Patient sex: F
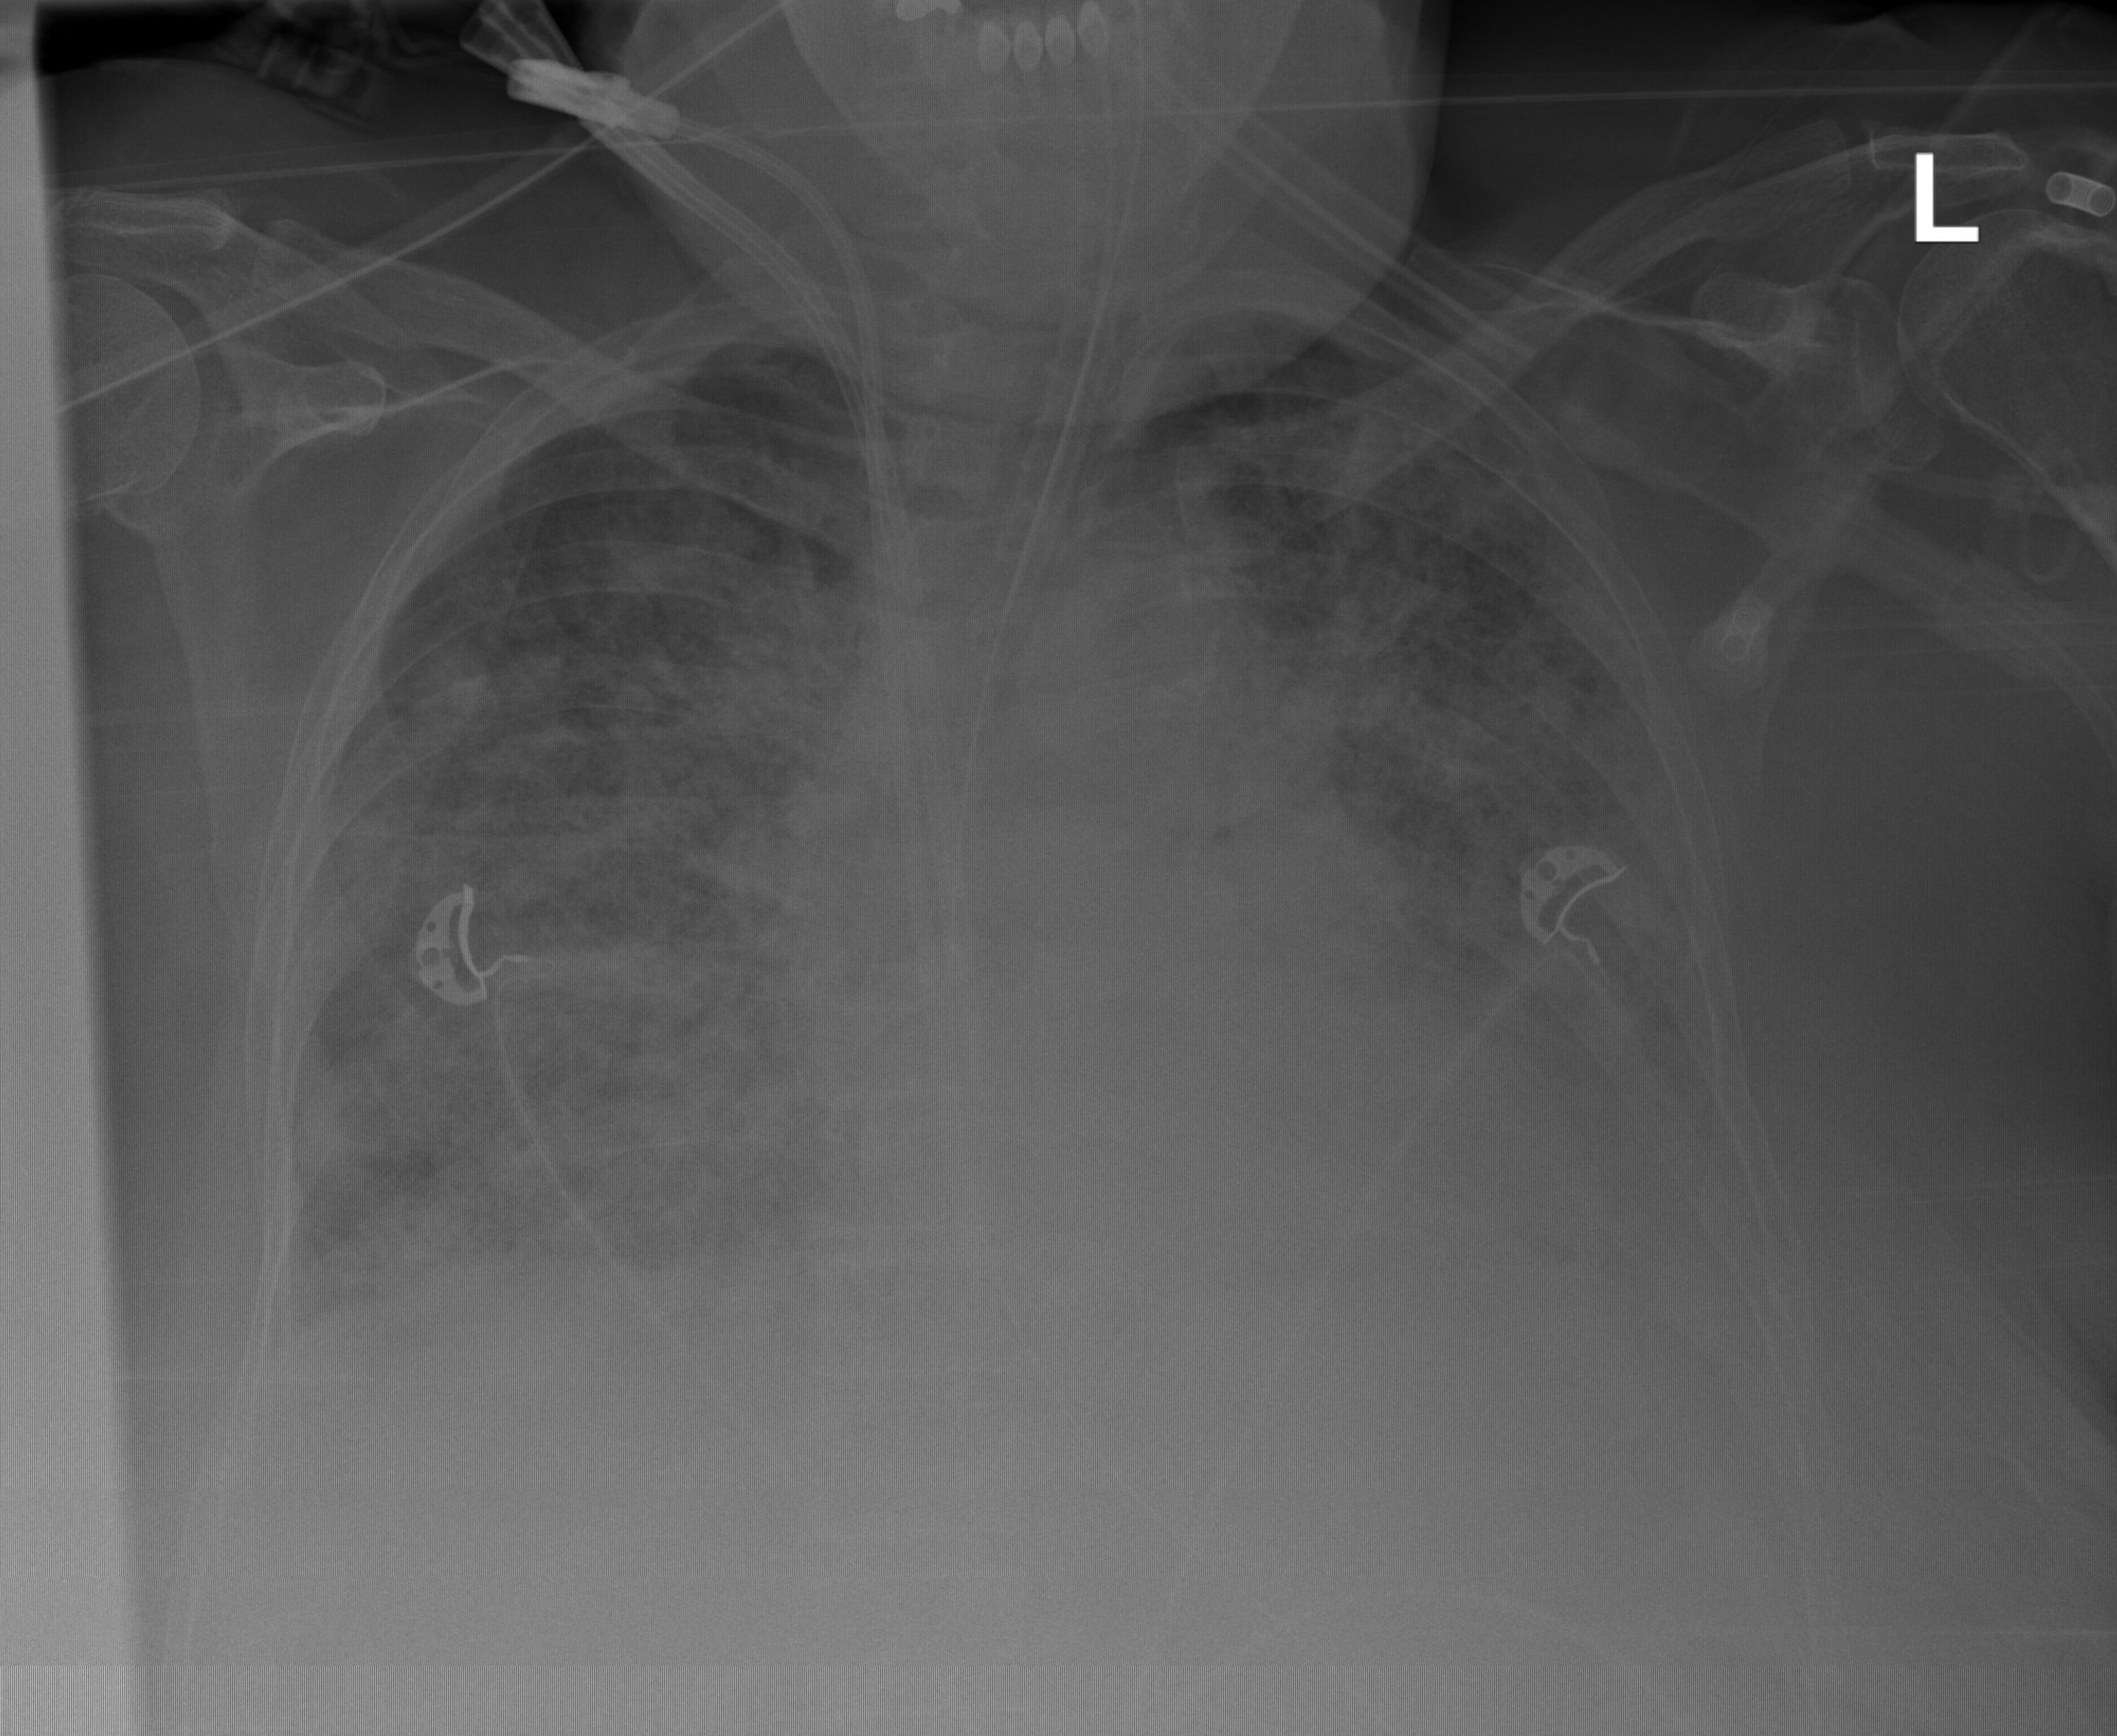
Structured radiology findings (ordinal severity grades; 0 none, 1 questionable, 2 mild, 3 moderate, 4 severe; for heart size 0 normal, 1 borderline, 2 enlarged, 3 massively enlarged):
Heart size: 1
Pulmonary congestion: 3
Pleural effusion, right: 2
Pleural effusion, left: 2
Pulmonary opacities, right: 3
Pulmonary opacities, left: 3
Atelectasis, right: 2
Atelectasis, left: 3